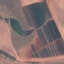
Land use / land cover: PermanentCrop